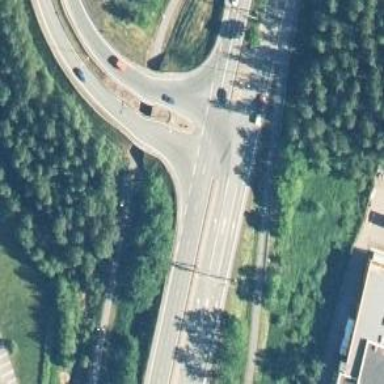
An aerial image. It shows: Asphalt motorway link.